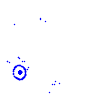
Particle: kaon